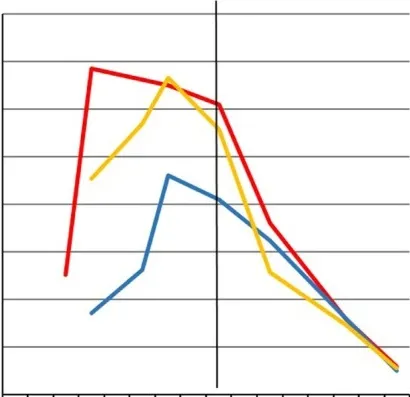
Relationship between the administration of intravenous immunoglobulins (IVIG) and levels of pancreatic enzymes.
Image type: chart (chart)